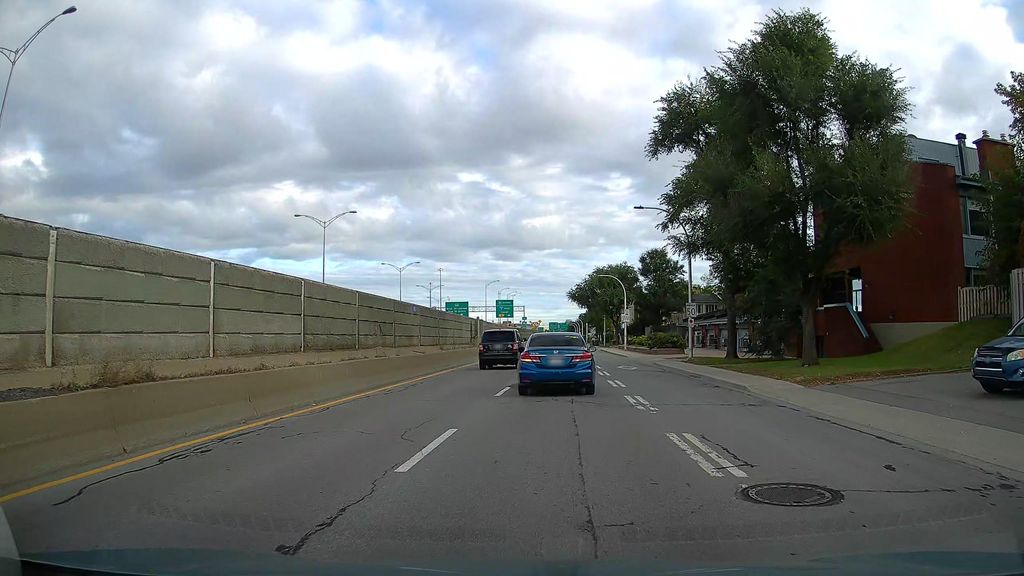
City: montreal